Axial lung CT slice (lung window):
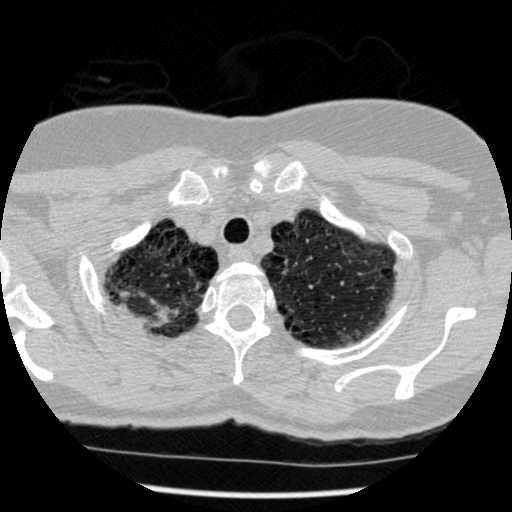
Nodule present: no